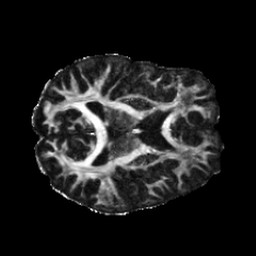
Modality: FA
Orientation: axial
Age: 30
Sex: male
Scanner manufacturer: siemens
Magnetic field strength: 6.98 T
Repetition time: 7.776 s
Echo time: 0.076 s